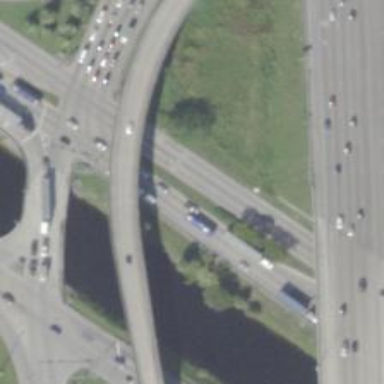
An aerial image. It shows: Asphalt trunk highway.